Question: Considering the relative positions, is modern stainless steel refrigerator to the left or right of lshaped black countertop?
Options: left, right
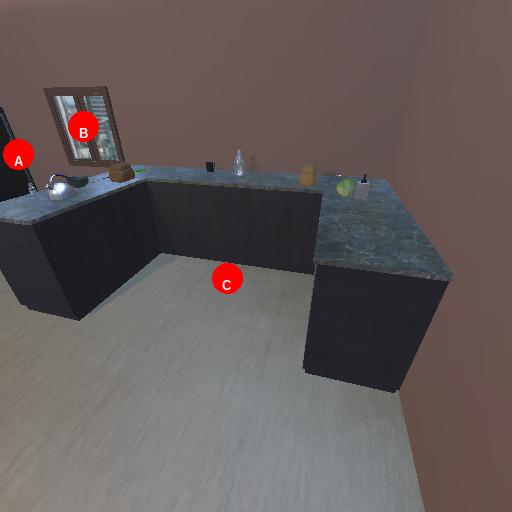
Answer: left